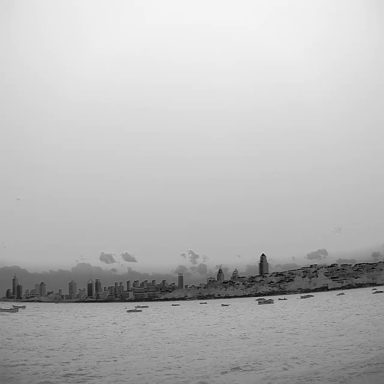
There are 12 bulk_carriers in the infrared image.